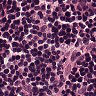
Metastatic tissue present: no